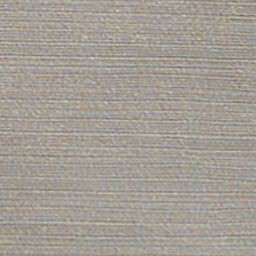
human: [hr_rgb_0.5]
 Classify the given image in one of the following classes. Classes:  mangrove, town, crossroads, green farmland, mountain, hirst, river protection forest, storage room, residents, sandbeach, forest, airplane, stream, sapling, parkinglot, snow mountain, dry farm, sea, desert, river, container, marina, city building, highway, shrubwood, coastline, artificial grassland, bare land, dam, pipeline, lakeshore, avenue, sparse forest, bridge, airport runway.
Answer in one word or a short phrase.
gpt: dry farm